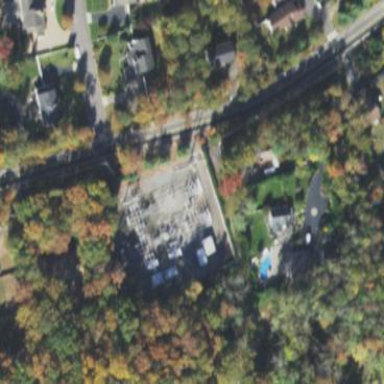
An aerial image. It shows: Outdoor distribution level power substation.